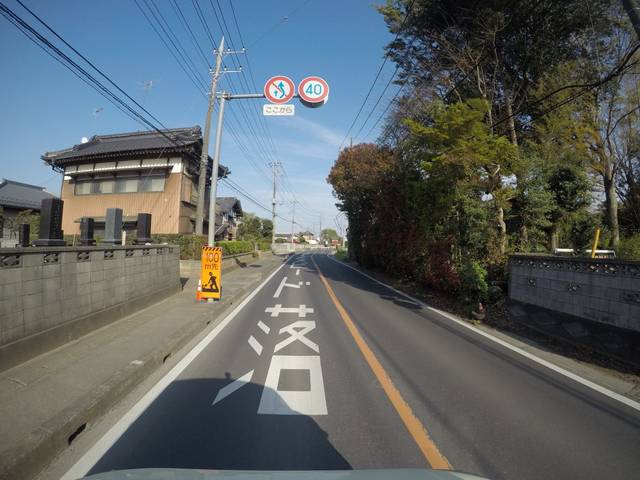
Region: Japan
Coordinates: 36.138, 140.053